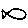
Label: fish